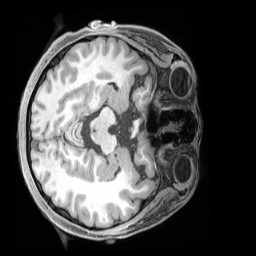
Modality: T1w
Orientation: axial
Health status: healthy
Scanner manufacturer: siemens
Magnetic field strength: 3 T
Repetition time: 2.4 s
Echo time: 0.00201 s